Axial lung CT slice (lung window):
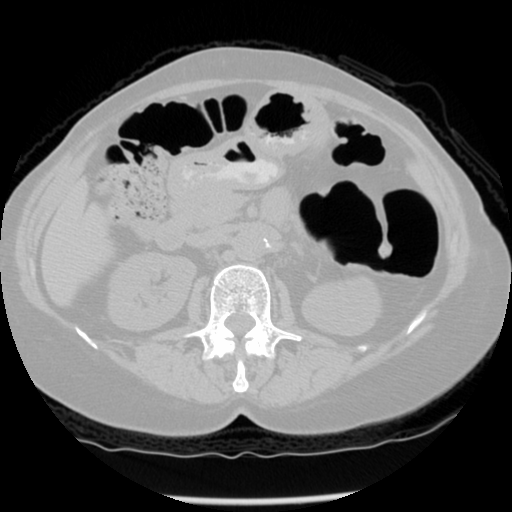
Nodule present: no